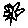
Label: flower